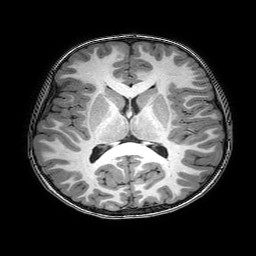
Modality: T1w
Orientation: coronal
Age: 7
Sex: male
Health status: healthy